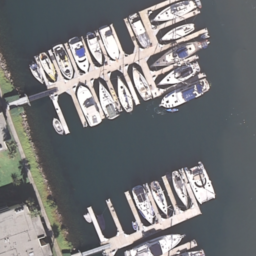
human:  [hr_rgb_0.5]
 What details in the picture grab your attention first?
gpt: harbor